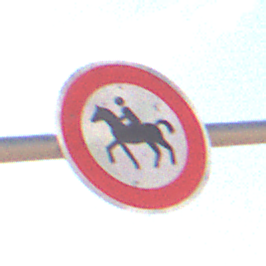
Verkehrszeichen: VerbotReiter
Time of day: Midday
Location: Outdoor (Nature)
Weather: PartlyCloudy
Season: NotSpecified
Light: Natural